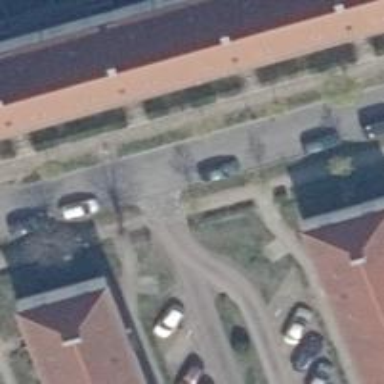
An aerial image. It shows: Road serving as parking aisle.